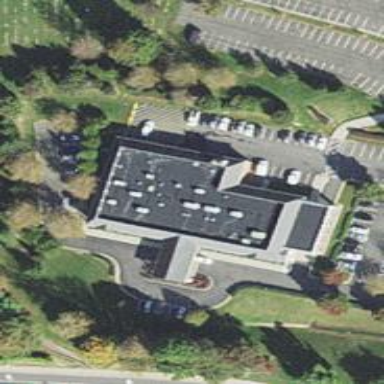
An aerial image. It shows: Building that serves as mortuary.